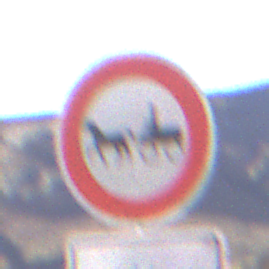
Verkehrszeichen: VerbotGespannfuhrwerke
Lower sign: ZeitangabenMitBeschraenkungAufWochentage1
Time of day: Midday
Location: Outdoor (Nature)
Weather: Clear
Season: NotSpecified
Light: Natural